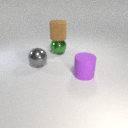
large green metal sphere to the right of large gray metal sphere